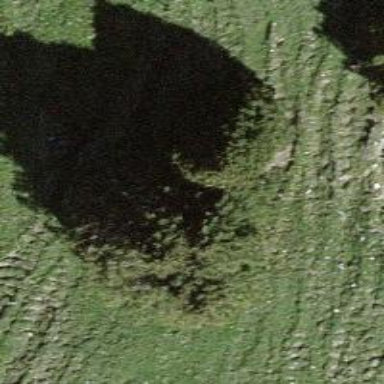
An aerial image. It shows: Needle-leaved tree in its natural environment.